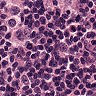
Metastatic tissue present: yes